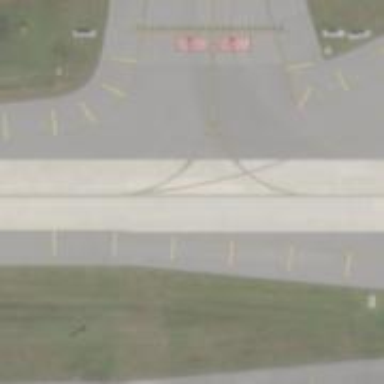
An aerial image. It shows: Image of taxiway at airport.